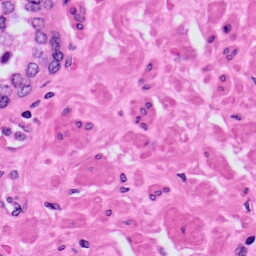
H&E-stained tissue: Prostate